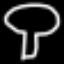
Label: mushroom